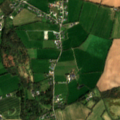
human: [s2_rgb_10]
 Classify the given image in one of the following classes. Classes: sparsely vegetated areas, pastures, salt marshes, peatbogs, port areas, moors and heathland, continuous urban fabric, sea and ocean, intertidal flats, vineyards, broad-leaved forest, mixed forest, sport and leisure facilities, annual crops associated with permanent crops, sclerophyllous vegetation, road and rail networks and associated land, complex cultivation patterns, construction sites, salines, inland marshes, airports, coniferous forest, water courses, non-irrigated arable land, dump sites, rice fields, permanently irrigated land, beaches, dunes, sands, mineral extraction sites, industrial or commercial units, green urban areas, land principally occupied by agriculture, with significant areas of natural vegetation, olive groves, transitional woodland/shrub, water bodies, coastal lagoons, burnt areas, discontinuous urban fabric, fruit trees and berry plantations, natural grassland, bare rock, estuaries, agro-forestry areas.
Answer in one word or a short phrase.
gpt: non-irrigated arable land, pastures, broad-leaved forest